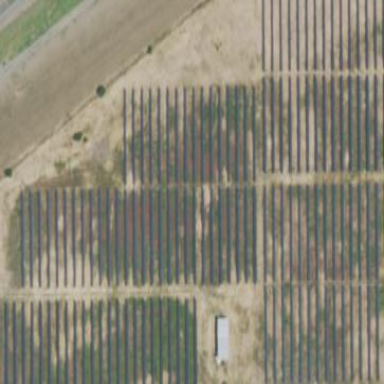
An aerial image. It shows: Solar power plant with photovoltaic technology generating electricity. The plant is enclosed by fence.